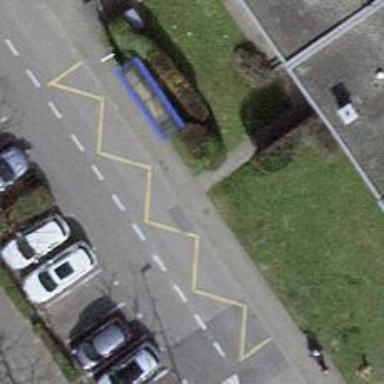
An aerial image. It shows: Bus stop with platform for public transport.